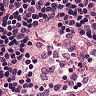
Metastatic tissue present: no